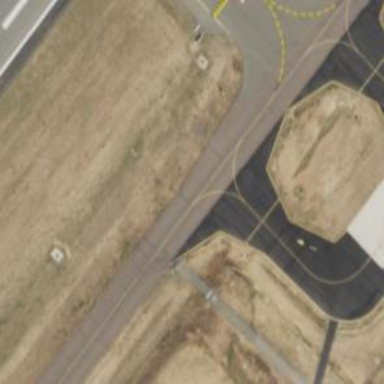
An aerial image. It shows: View of taxiway at the airport.